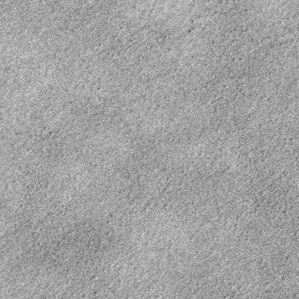
Label: frost